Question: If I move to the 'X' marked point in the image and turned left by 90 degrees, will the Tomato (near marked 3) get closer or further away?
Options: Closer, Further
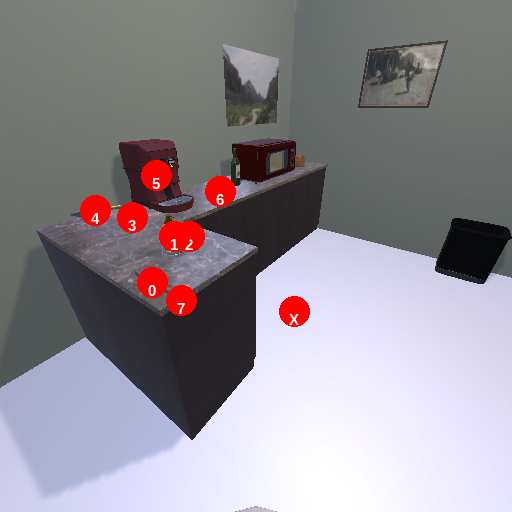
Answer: Closer